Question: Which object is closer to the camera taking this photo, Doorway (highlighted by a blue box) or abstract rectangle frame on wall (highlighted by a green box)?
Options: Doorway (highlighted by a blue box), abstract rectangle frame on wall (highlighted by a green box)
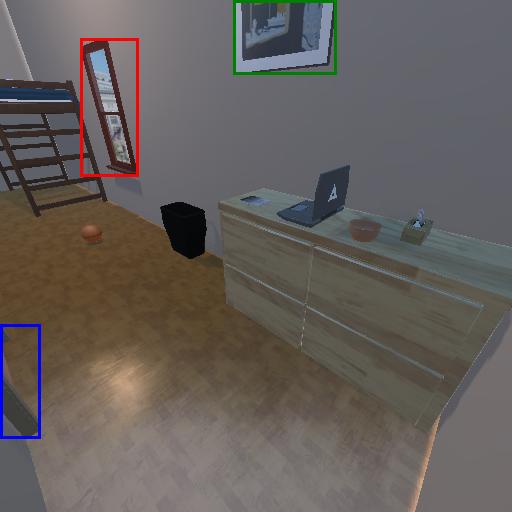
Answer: Doorway (highlighted by a blue box)